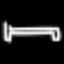
Label: bed